Field crop: tomato
Growth stage: 1
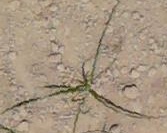
Species: cyperus